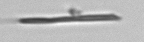
Label: fiber_TAG_external_detritus